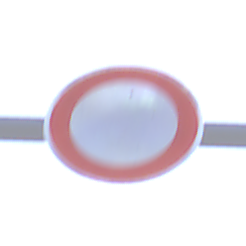
Verkehrszeichen: VerbotFahrzeugeAllerArt
Umgebung: Outdoor, Nature
Tageszeit: SunriseSunset
Wetter: PartlyCloudy
Licht: Natural
Jahreszeit: NotSpecified
Kontrast: HighContrast